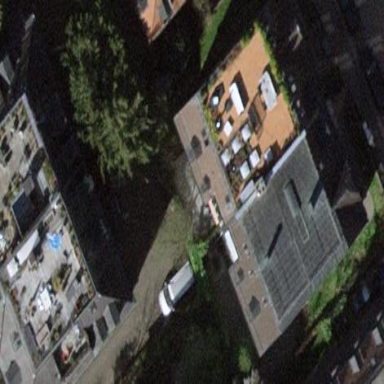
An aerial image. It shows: Building with distinctive mansard roof shape.